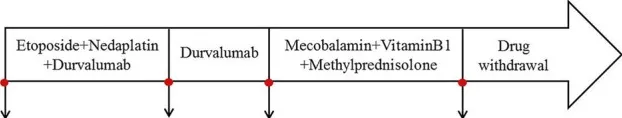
Timeline of treatment administration from the episode of care.
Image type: chart (chart)